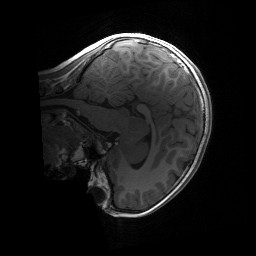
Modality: T1w
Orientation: sagittal
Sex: female
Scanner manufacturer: siemens
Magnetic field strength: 3 T
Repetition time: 1.9 s
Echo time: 0.00243 s